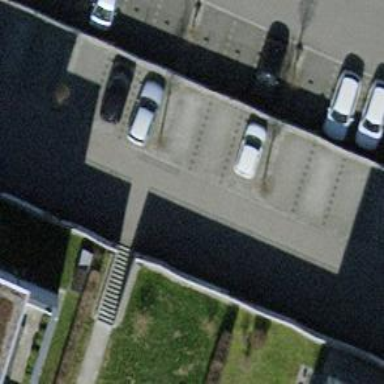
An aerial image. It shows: Concrete steps road made of concrete plates.